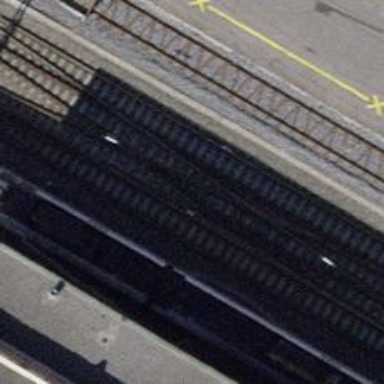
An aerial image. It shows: Rail siding with electrified tracks using contact line.